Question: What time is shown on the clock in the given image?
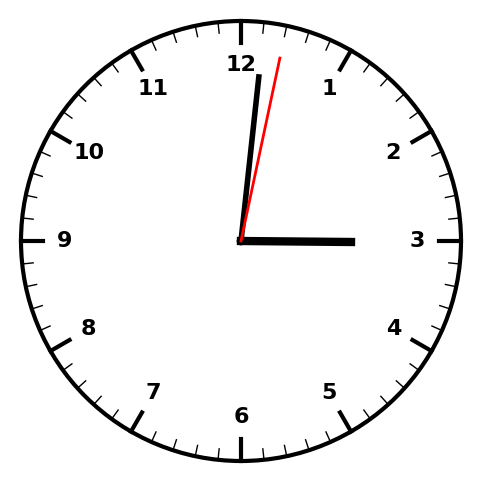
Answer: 03:01:02